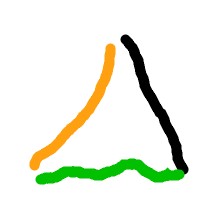
Shape: triangle